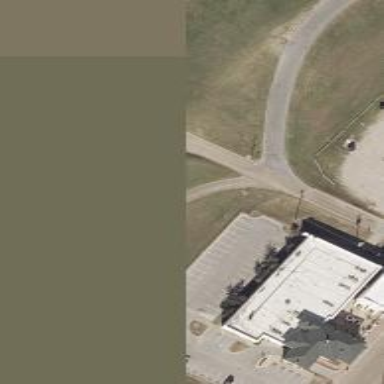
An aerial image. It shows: Paved parking area.